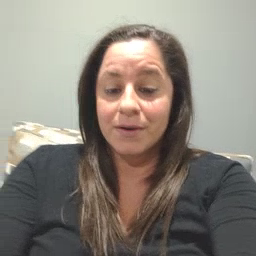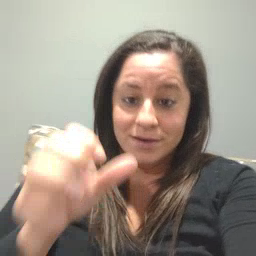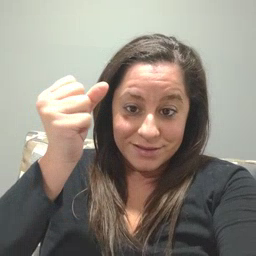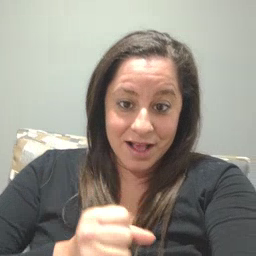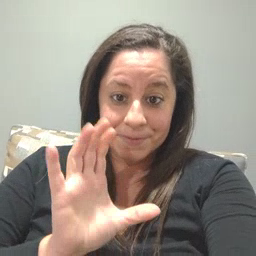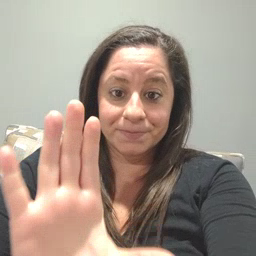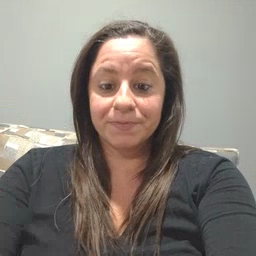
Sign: mitten